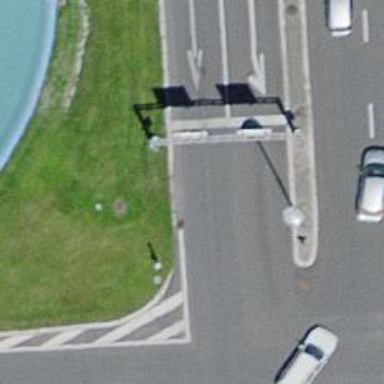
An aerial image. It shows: Road with traffic signals.